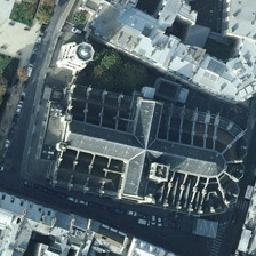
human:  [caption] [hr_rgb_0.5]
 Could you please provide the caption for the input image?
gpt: A number of white roofed buildings and roads surround a church with a tower and a sloping cross roof.

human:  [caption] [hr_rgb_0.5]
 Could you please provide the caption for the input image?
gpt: Some white roof buildings and roads surround the church with towers and cruciform roofs.

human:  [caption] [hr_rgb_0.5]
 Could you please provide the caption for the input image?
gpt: Rectangular church with cross shaped roof is caught on two white buildings.

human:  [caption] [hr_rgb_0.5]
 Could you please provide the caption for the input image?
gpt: at the coner of the streets sits a cross like church which has a dark grey roof with many white dots on it .

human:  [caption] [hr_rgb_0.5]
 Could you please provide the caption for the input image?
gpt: A rectangular church with a cross shaped roof is surrounded by two white buildings.